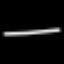
Label: line